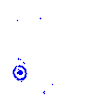
Particle: pion